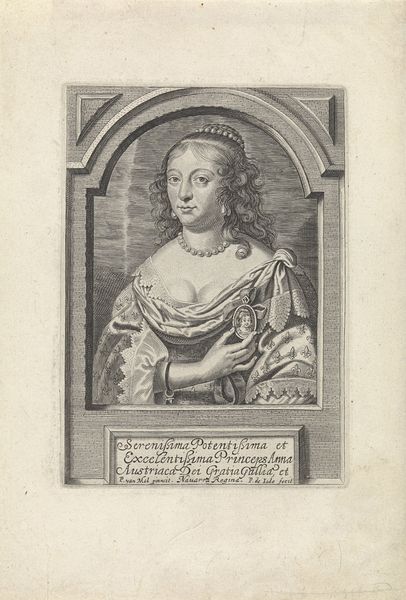
Titel: Portret van Anna van Oostenrijk
Künstler: Pieter de (II) Jode
Standort: Amsterdam
Institution: Rijksmuseum
Schlagwörter: portrait, femme, gravure, robe, autriche, vêtement, coiffure, renaissance, perles, noble, seins, cadre, monarchie, princesse